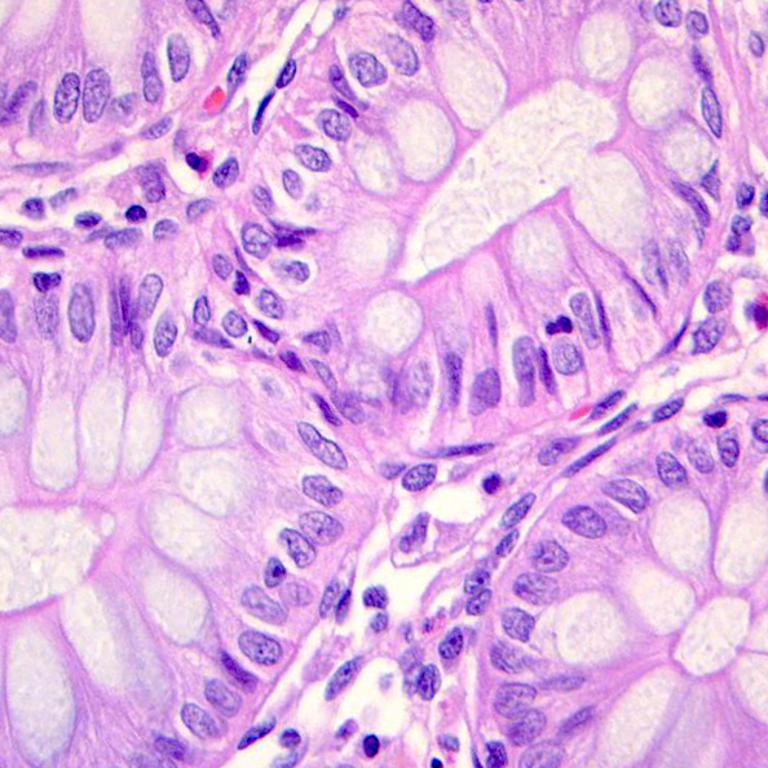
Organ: colon
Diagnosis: benign